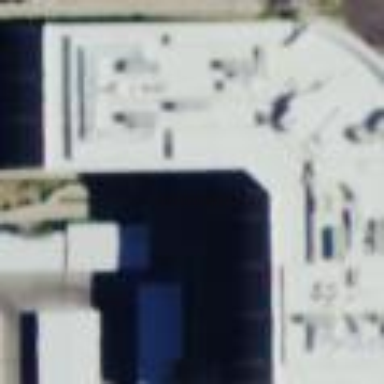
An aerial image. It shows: Building.